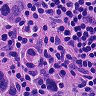
Metastatic tissue present: yes